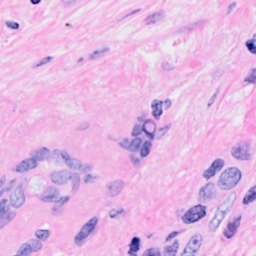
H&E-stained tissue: Breast